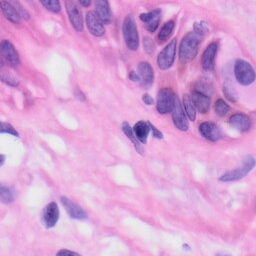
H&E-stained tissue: Skin